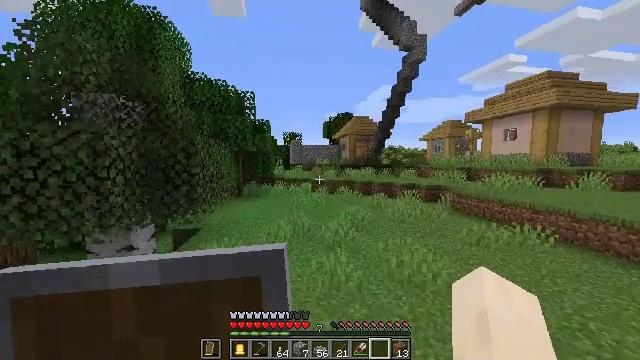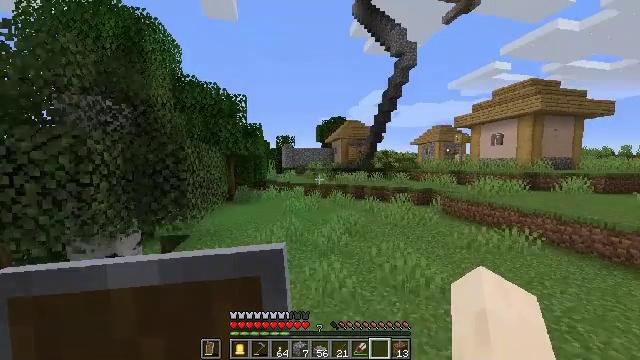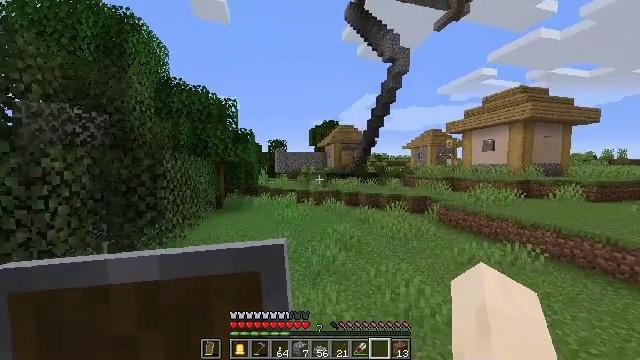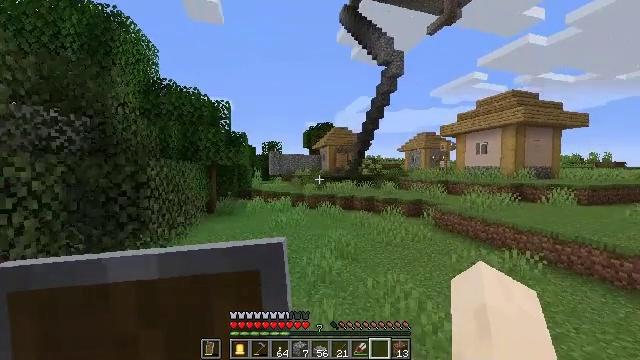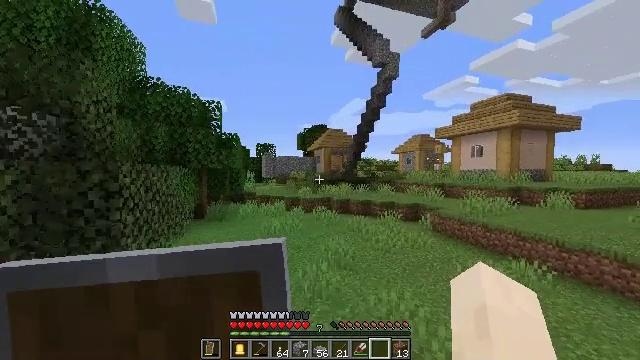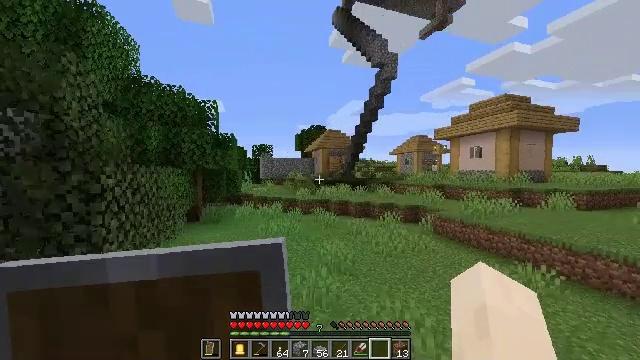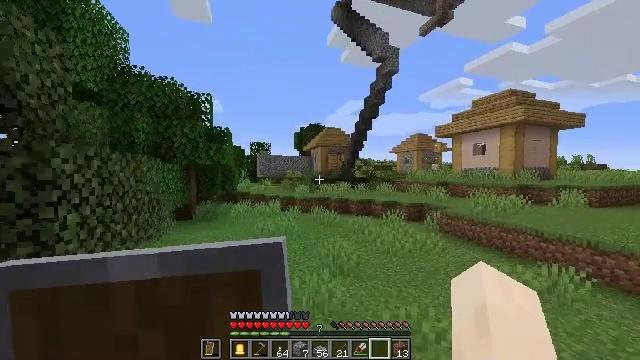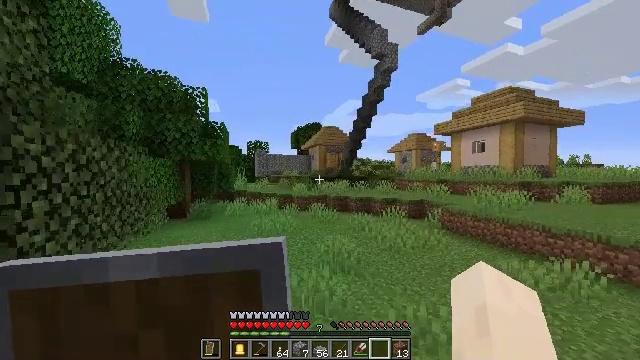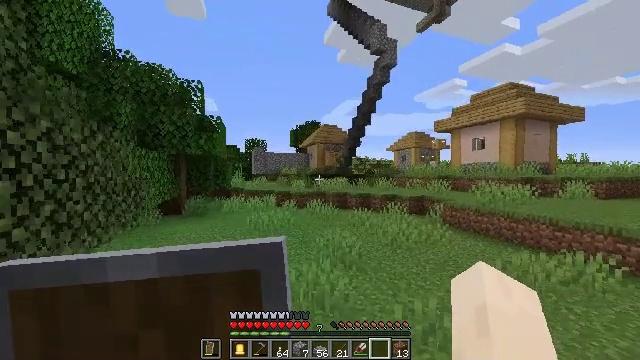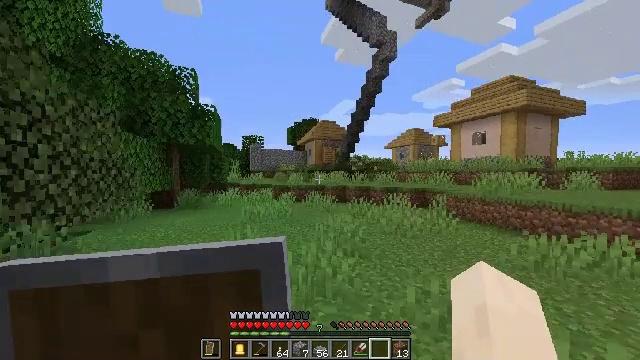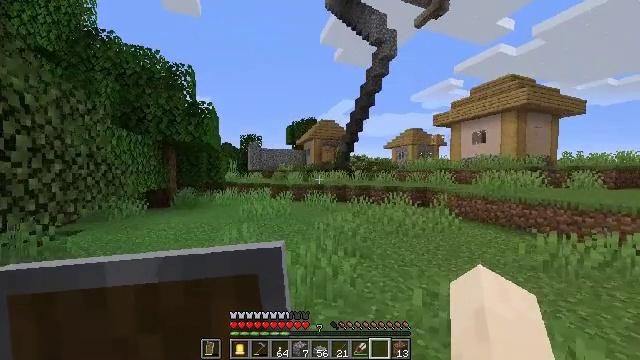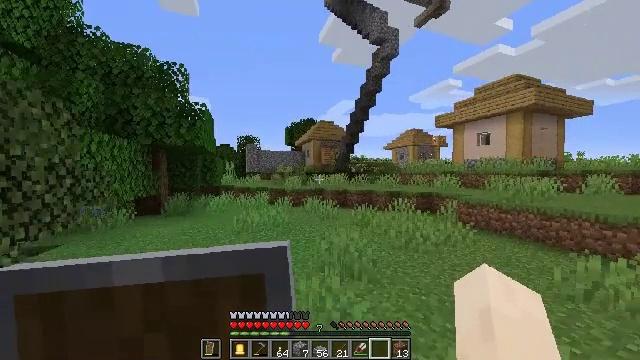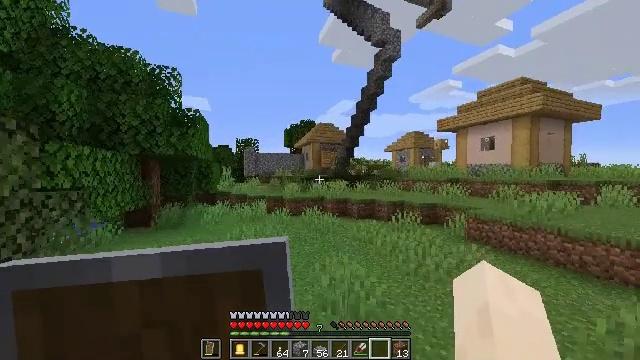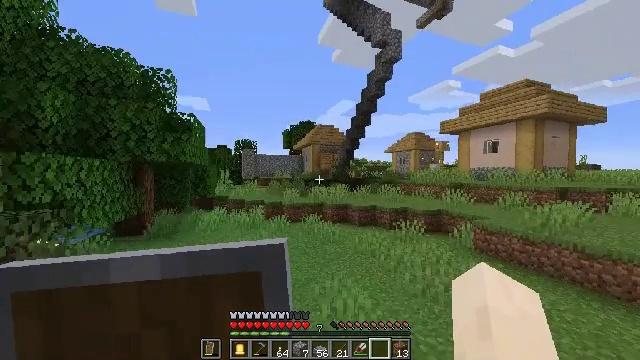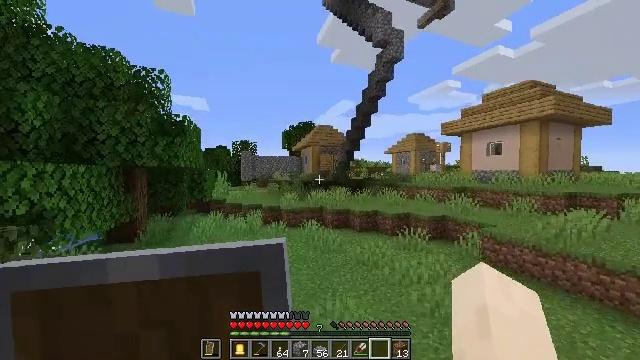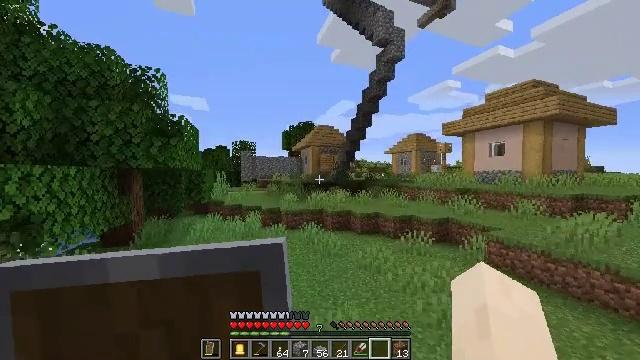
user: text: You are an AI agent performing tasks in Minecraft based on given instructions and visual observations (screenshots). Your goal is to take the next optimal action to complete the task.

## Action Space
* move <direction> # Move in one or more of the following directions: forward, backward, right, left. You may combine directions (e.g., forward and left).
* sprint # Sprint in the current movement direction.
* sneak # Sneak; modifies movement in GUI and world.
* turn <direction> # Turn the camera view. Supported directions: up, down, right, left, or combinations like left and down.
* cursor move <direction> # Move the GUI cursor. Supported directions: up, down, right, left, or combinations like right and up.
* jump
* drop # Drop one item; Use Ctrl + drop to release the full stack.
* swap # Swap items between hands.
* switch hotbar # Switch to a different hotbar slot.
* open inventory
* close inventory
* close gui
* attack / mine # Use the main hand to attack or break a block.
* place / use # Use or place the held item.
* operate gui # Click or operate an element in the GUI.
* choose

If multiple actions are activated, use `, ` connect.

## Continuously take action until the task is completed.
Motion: motion action
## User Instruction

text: Make an iron door with iron ingots in the crafting table.
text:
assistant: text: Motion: move forward, turn right, jump
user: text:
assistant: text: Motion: move forward, turn right, jump
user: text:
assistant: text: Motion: move forward, turn right, jump
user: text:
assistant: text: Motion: move forward, turn right, jump
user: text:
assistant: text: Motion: move forward, jump
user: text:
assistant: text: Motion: move forward, jump
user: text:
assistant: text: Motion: move forward, jump
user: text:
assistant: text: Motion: move forward, jump
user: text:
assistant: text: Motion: move forward, jump
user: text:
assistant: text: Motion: move forward, jump
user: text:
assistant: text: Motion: move forward, jump
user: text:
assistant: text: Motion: move forward, jump
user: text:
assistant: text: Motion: move forward, jump
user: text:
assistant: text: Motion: move forward, jump
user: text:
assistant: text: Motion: move forward, jump
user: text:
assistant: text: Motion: move forward, jump
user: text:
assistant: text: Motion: move forward, jump
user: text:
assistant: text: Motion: move forward, jump
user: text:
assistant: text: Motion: move forward, jump
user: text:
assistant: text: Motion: move forward, jump
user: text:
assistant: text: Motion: move forward
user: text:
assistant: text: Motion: move forward
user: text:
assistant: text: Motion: move forward
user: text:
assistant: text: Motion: move forward
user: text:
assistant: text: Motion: move forward
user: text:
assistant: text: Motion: move forward
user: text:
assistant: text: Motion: move forward
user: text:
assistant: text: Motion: move forward
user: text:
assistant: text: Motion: move forward
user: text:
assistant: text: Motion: move forward